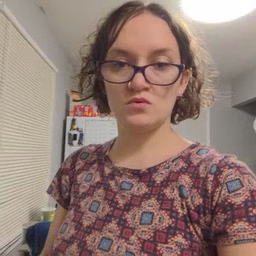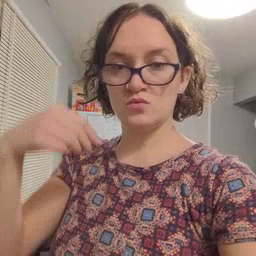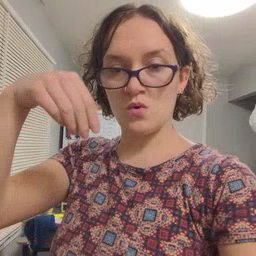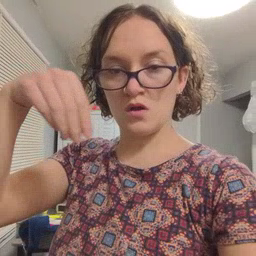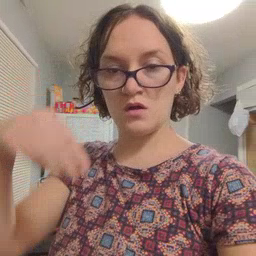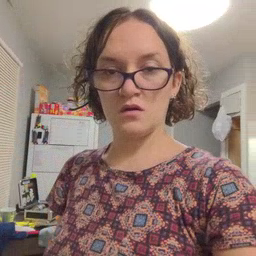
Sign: store